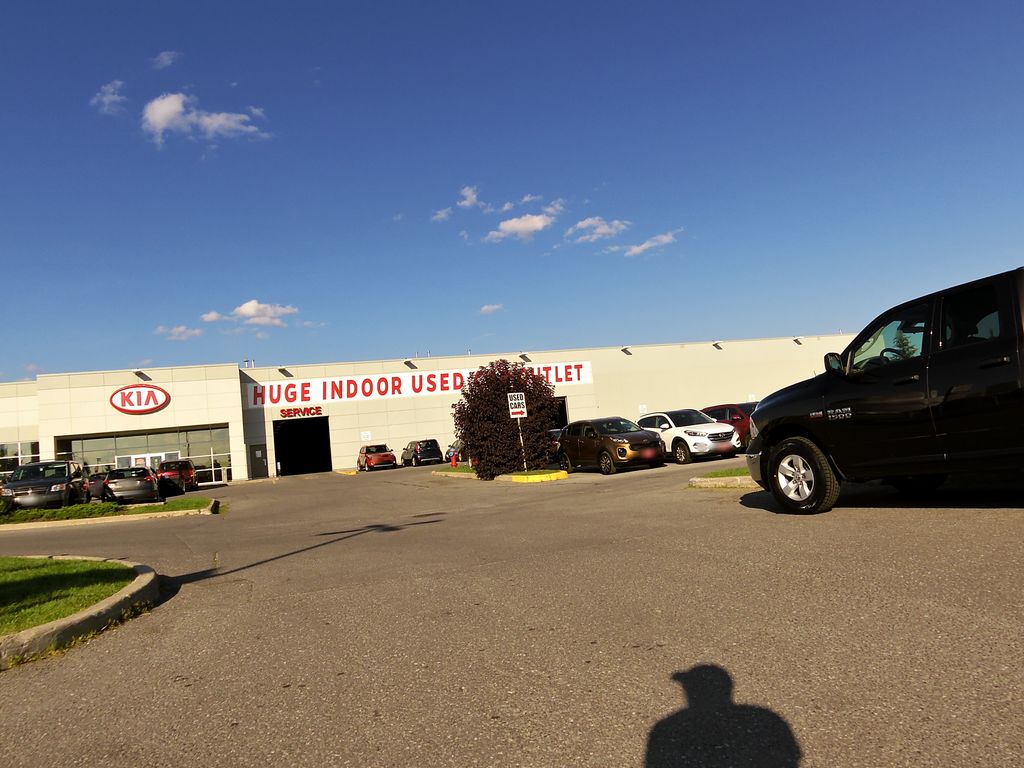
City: ottawa-gatineau